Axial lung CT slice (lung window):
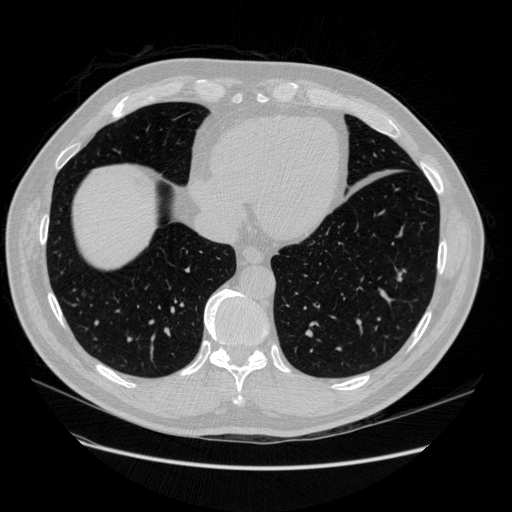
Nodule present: no